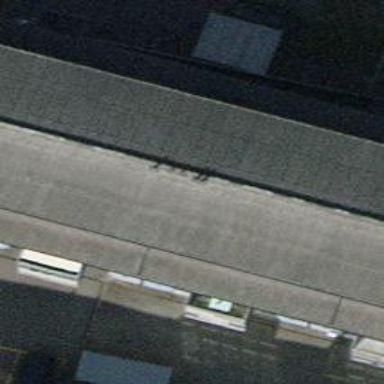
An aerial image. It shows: Car repair shop.